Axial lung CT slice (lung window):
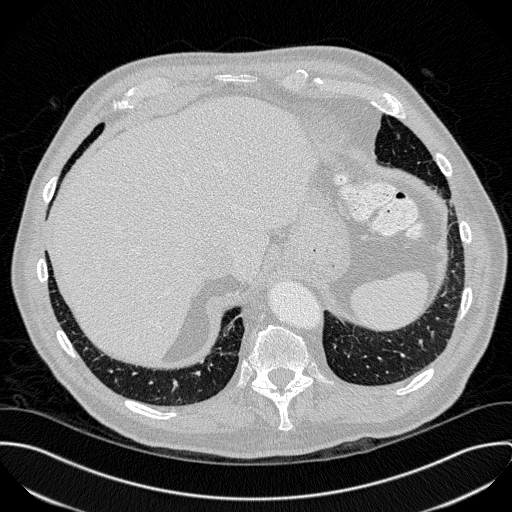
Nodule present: no